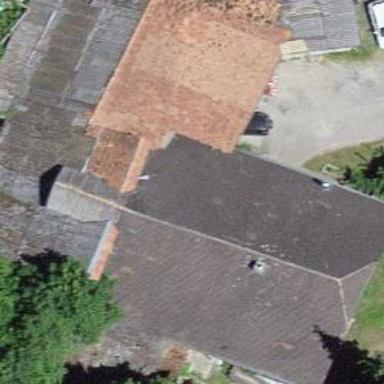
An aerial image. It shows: Farm building.